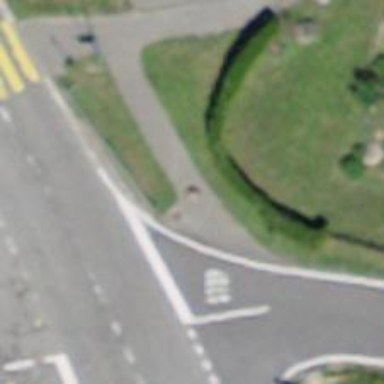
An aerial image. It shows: Bollard barrier.